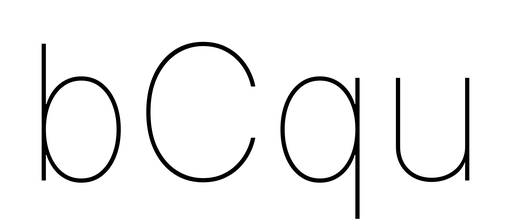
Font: Inter_Thin